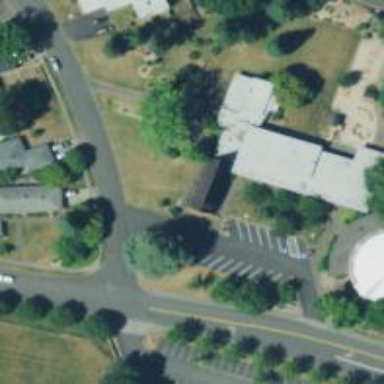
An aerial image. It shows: Kindergarten building.